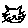
Label: cat